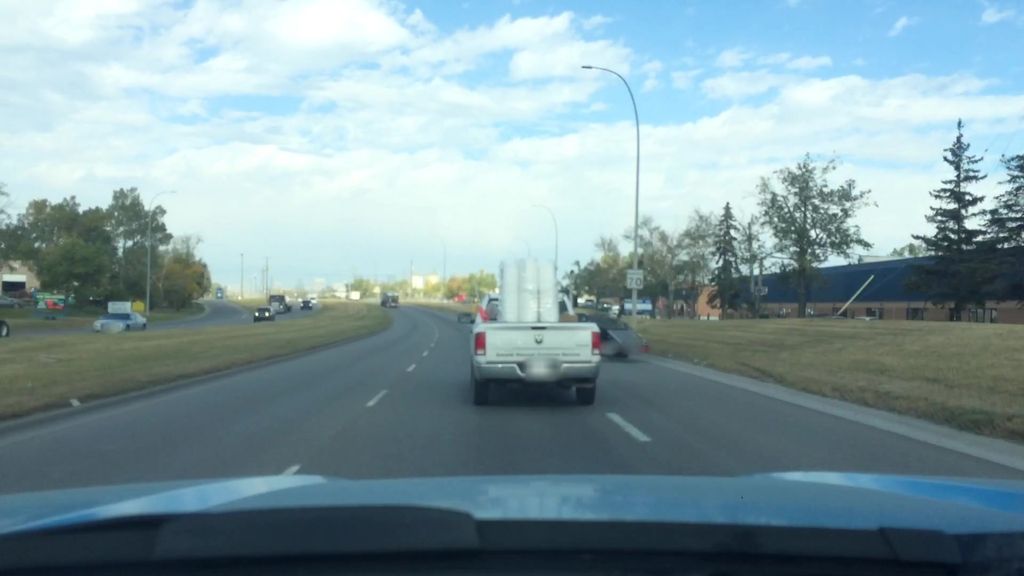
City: calgary